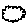
Label: cloud